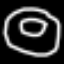
Label: donut